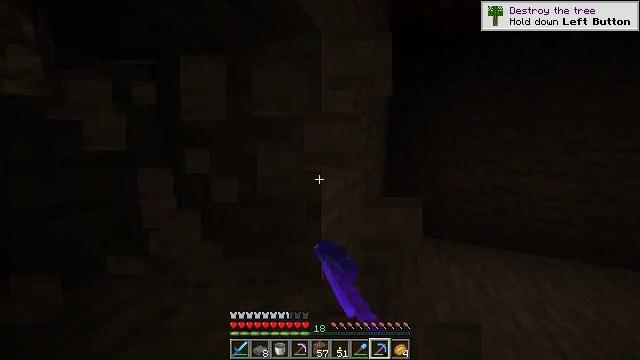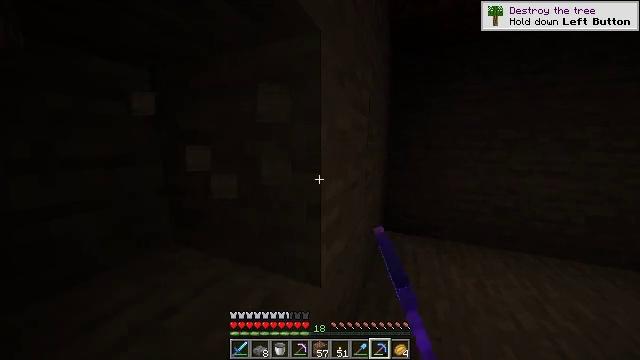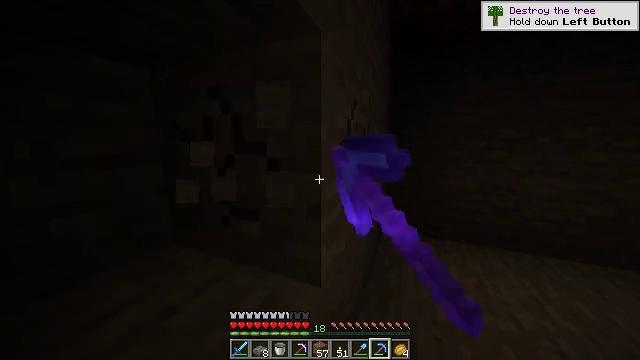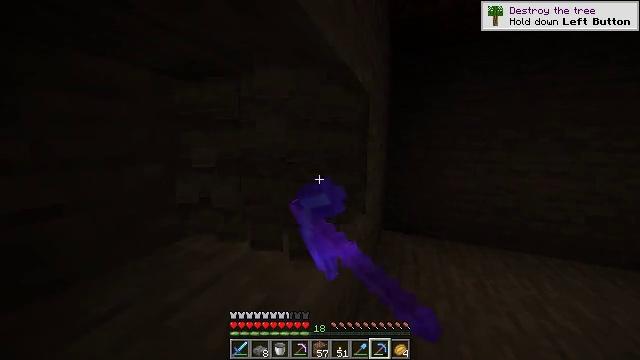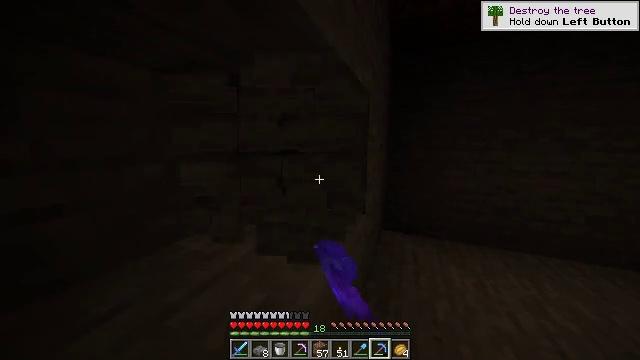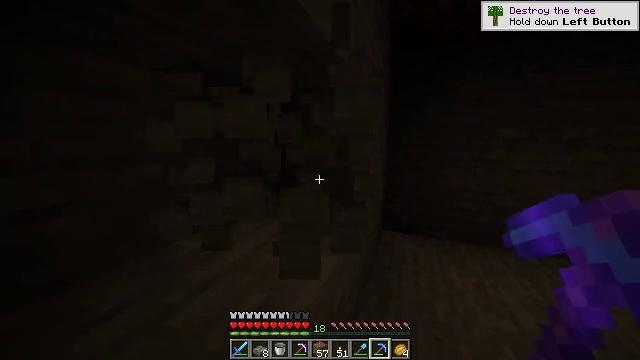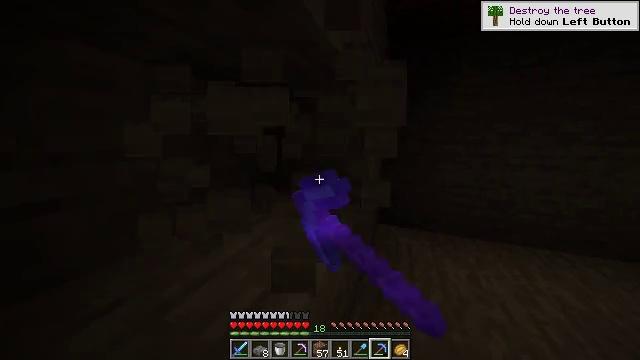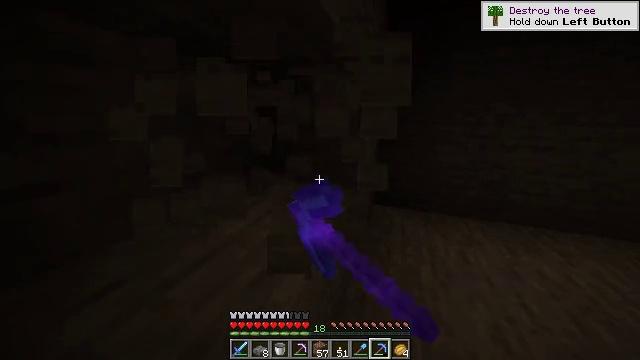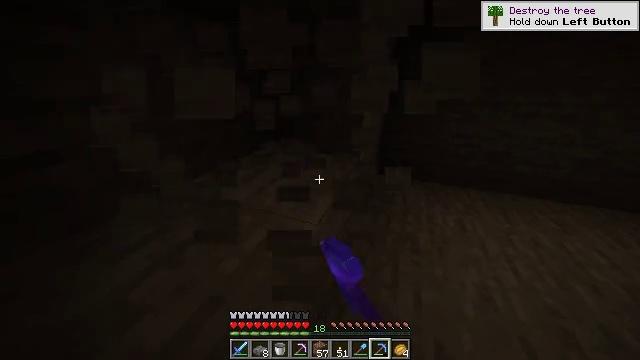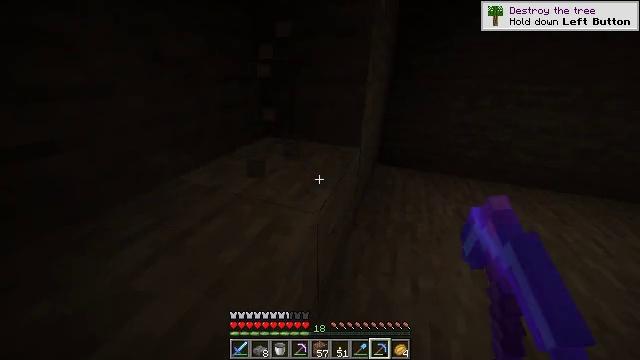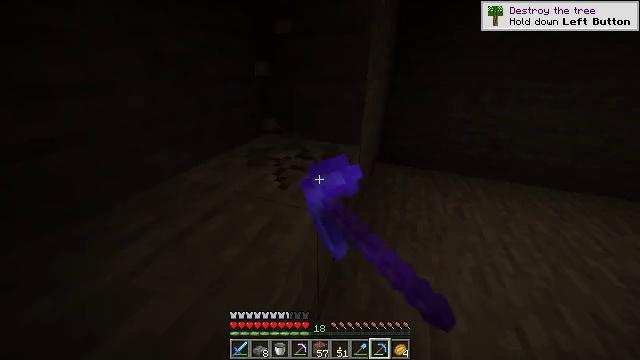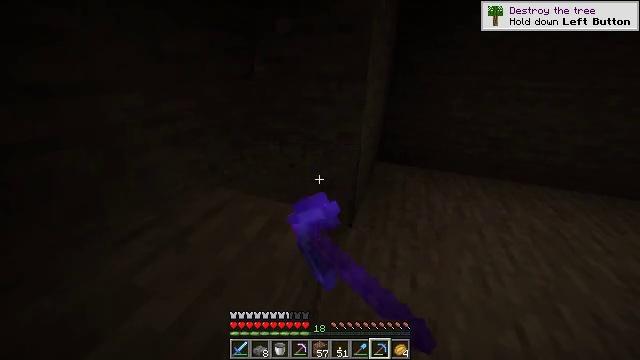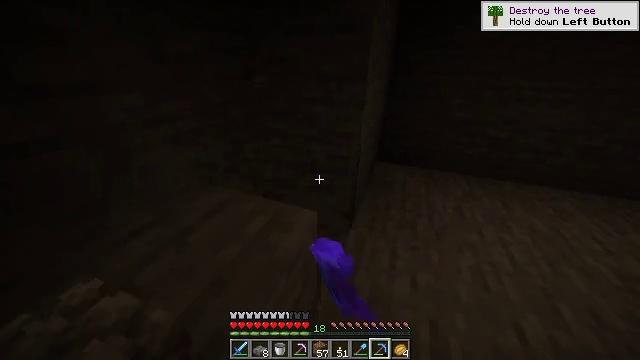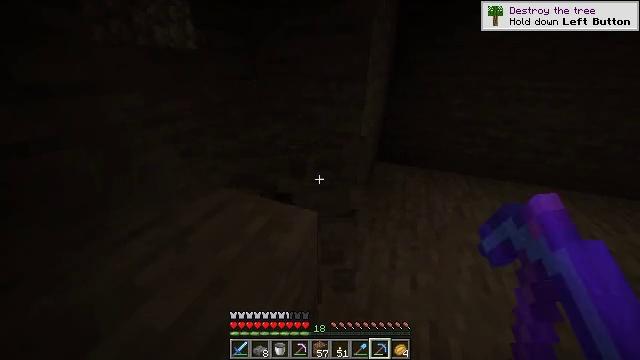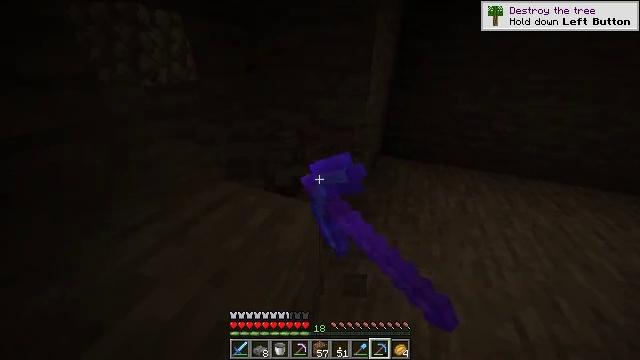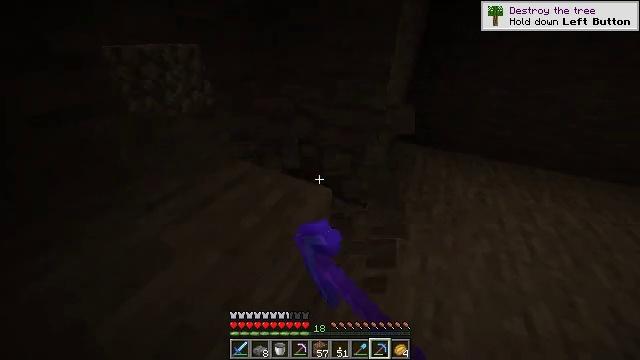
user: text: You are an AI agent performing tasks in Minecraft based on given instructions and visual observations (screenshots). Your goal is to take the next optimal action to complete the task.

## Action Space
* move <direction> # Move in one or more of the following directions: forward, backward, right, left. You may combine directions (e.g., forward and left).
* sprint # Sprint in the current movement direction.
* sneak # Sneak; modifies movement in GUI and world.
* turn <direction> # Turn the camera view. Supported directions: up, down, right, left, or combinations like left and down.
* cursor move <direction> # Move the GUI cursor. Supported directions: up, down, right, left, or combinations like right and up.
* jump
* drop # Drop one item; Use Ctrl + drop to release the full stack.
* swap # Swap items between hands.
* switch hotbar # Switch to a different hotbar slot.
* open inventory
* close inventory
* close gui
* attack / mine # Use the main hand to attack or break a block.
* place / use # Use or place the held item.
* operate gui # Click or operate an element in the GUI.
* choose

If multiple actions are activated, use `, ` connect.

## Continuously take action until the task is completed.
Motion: motion action
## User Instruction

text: Gather stone by using a pickaxe.
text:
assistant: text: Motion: attack / mine
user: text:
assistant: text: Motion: attack / mine
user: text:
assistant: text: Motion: attack / mine
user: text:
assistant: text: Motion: attack / mine
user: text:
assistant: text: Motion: attack / mine
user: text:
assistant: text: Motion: turn right and down, attack / mine
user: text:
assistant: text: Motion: turn right and down, attack / mine
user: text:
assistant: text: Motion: turn left and down, attack / mine
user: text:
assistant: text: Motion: turn down, attack / mine
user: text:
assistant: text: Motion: attack / mine
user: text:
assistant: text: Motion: attack / mine
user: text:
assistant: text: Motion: attack / mine
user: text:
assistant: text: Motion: attack / mine
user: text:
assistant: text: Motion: turn down, attack / mine
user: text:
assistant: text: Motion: turn left and down, attack / mine
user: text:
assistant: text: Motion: turn left and down, attack / mine
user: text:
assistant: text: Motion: turn left and down, attack / mine
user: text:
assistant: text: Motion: attack / mine
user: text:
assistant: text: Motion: attack / mine
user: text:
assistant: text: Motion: attack / mine
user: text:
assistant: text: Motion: attack / mine
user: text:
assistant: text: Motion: turn right and up, attack / mine
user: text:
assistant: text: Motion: turn right and up, attack / mine
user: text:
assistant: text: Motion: turn right and up, attack / mine
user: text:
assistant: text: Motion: turn right and up, attack / mine
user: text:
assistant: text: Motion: attack / mine
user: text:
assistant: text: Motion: attack / mine
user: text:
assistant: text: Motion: attack / mine
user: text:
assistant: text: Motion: attack / mine
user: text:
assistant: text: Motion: turn down, attack / mine